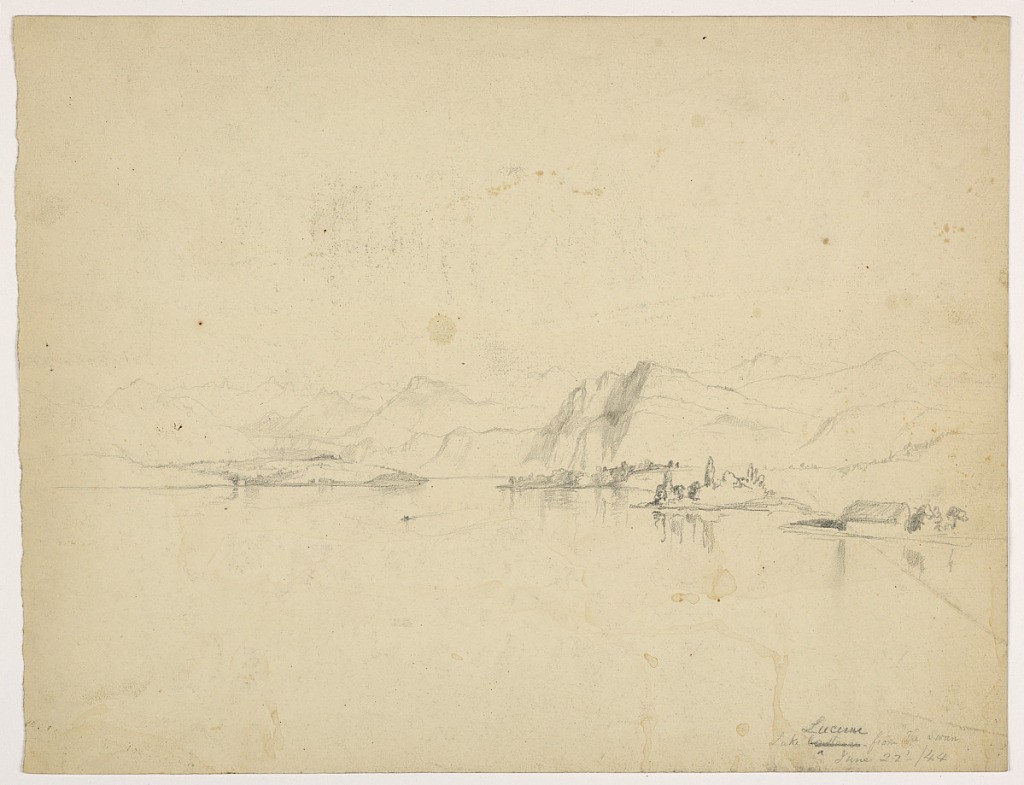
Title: Lake Lucerne from "The Swan"
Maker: Daniel Huntington, American, 1816–1906
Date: June 22, 1844
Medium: Graphite on paper
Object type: Drawing
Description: Lake ringed with mountains. On right shore, a house and trees.